【题型】选择题　【知识点】函数　【难度】easy
已知$0<\alpha<\dfrac{\pi}{2}$，比较$a=\sin(\cos\alpha)$，$b=\cos\alpha$，$c=\cos(\sin\alpha)$的大小关系为（ ）
\vspace{0.5em}
A. $a<b<c$ \quad B. $b<a<c$ \quad C. $c<b<a$ \quad D. $c<a<b$
【解答】
\textbf{【答案】}A
\vspace{0.5em}
\textbf{【分析】}由三角函数性质结合题意可得答案.
\vspace{1em}
\textbf{【详解】}由图，在单位圆中，设$\angle DOE=\alpha\left(0<\alpha<\dfrac{\pi}{2}\right)$，
则$\sin\alpha=\dfrac{DE}{DO}=DE<DF<\overset{\frown}{DF}=\alpha\Rightarrow 0<\sin\alpha<\alpha<\dfrac{\pi}{2}$.
因$\cos\alpha$在$\left(0,\dfrac{\pi}{2}\right)$上单调递减，则$\cos(\sin\alpha)>\cos\alpha$.
又$0<\cos\alpha<1<\dfrac{\pi}{2}$，则$\sin(\cos\alpha)<\cos\alpha$，从而$\sin(\cos\alpha)<\cos\alpha<\cos(\sin\alpha)$.
故选：A

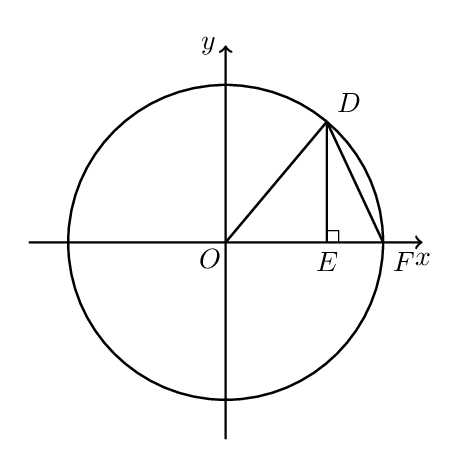